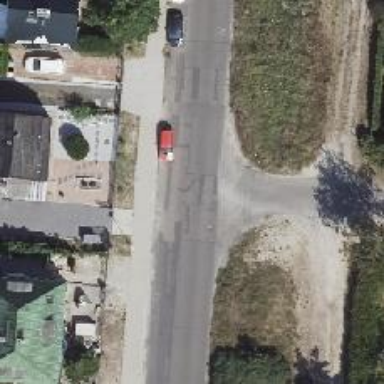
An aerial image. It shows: Residential road with asphalt surface.